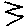
Label: zigzag